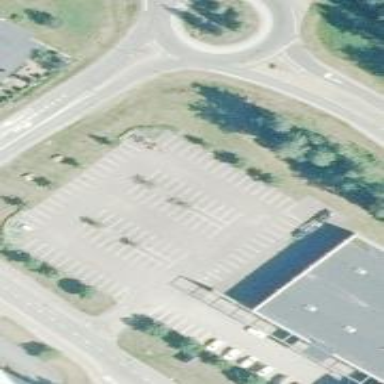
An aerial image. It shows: Parking area.